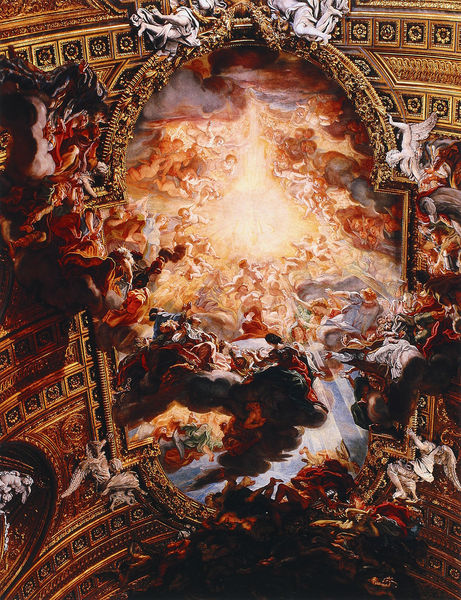
Titel: Deckengemälde “Anbetung des Namens Jesu” in Il Gesù in Rom
Künstler: Giovanni Battista Gaulli
Standort: Rom, Il Gesù (EU - I - Latium)
Schlagwörter: blau, gemälde, gott, himmel, menschen, licht, weiss, rot, barock, rahmen, kirche, gold, decke, gewänder, renaissance, engel, romantik, stuck, foto, gewölbe, tauben, loch, kathedrale, rom, schein, üppig, hölle, manierismus, kassettendecke, deckengemälde, fresko, erleuchtung, putten, putti, fresco, himmelfahrt, got, deckenfresko, stuckatur, deckenfresco, kasseten, opulenz, oppulent